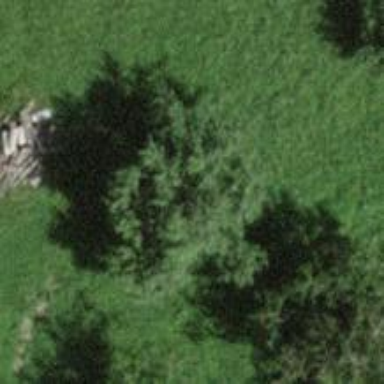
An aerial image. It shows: Broadleaved tree with lush leaves.